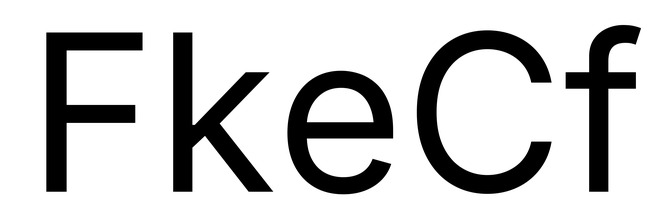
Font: Inter_Regular